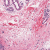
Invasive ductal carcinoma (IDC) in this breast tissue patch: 0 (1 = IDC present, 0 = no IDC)